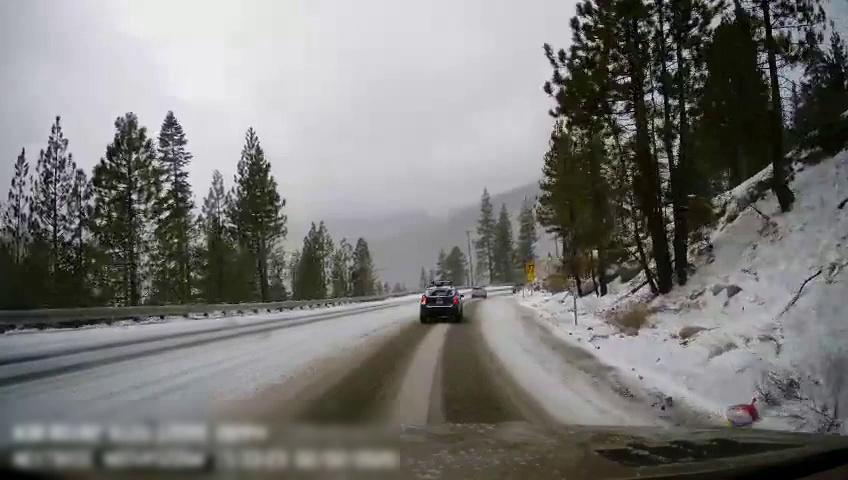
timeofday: Day
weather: Snowy
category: Drivable Space
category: Vehicles | Car
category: Vehicles | Car